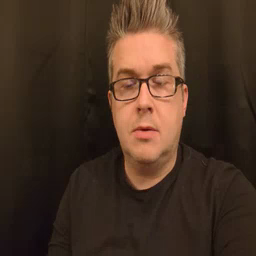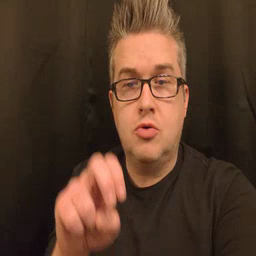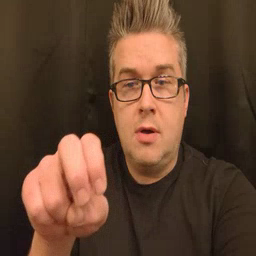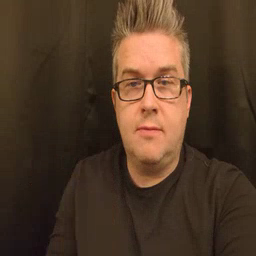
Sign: ride